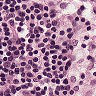
Metastatic tissue present: no